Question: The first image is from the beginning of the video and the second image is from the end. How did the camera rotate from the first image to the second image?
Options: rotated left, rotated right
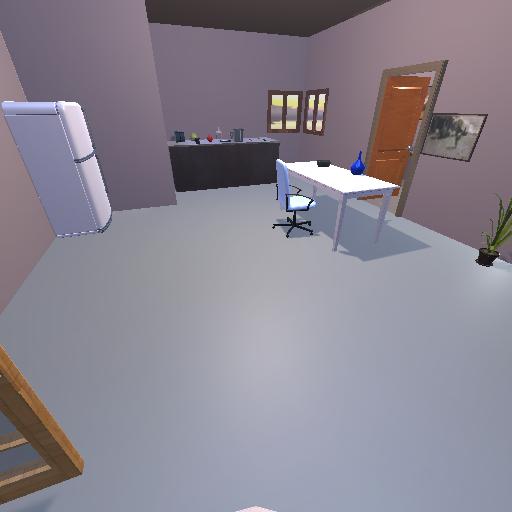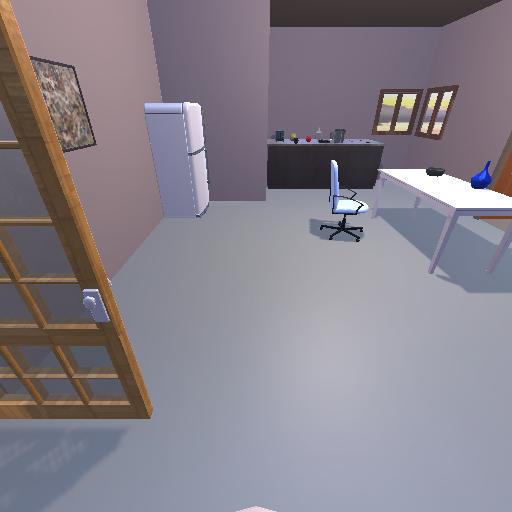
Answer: rotated left